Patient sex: F
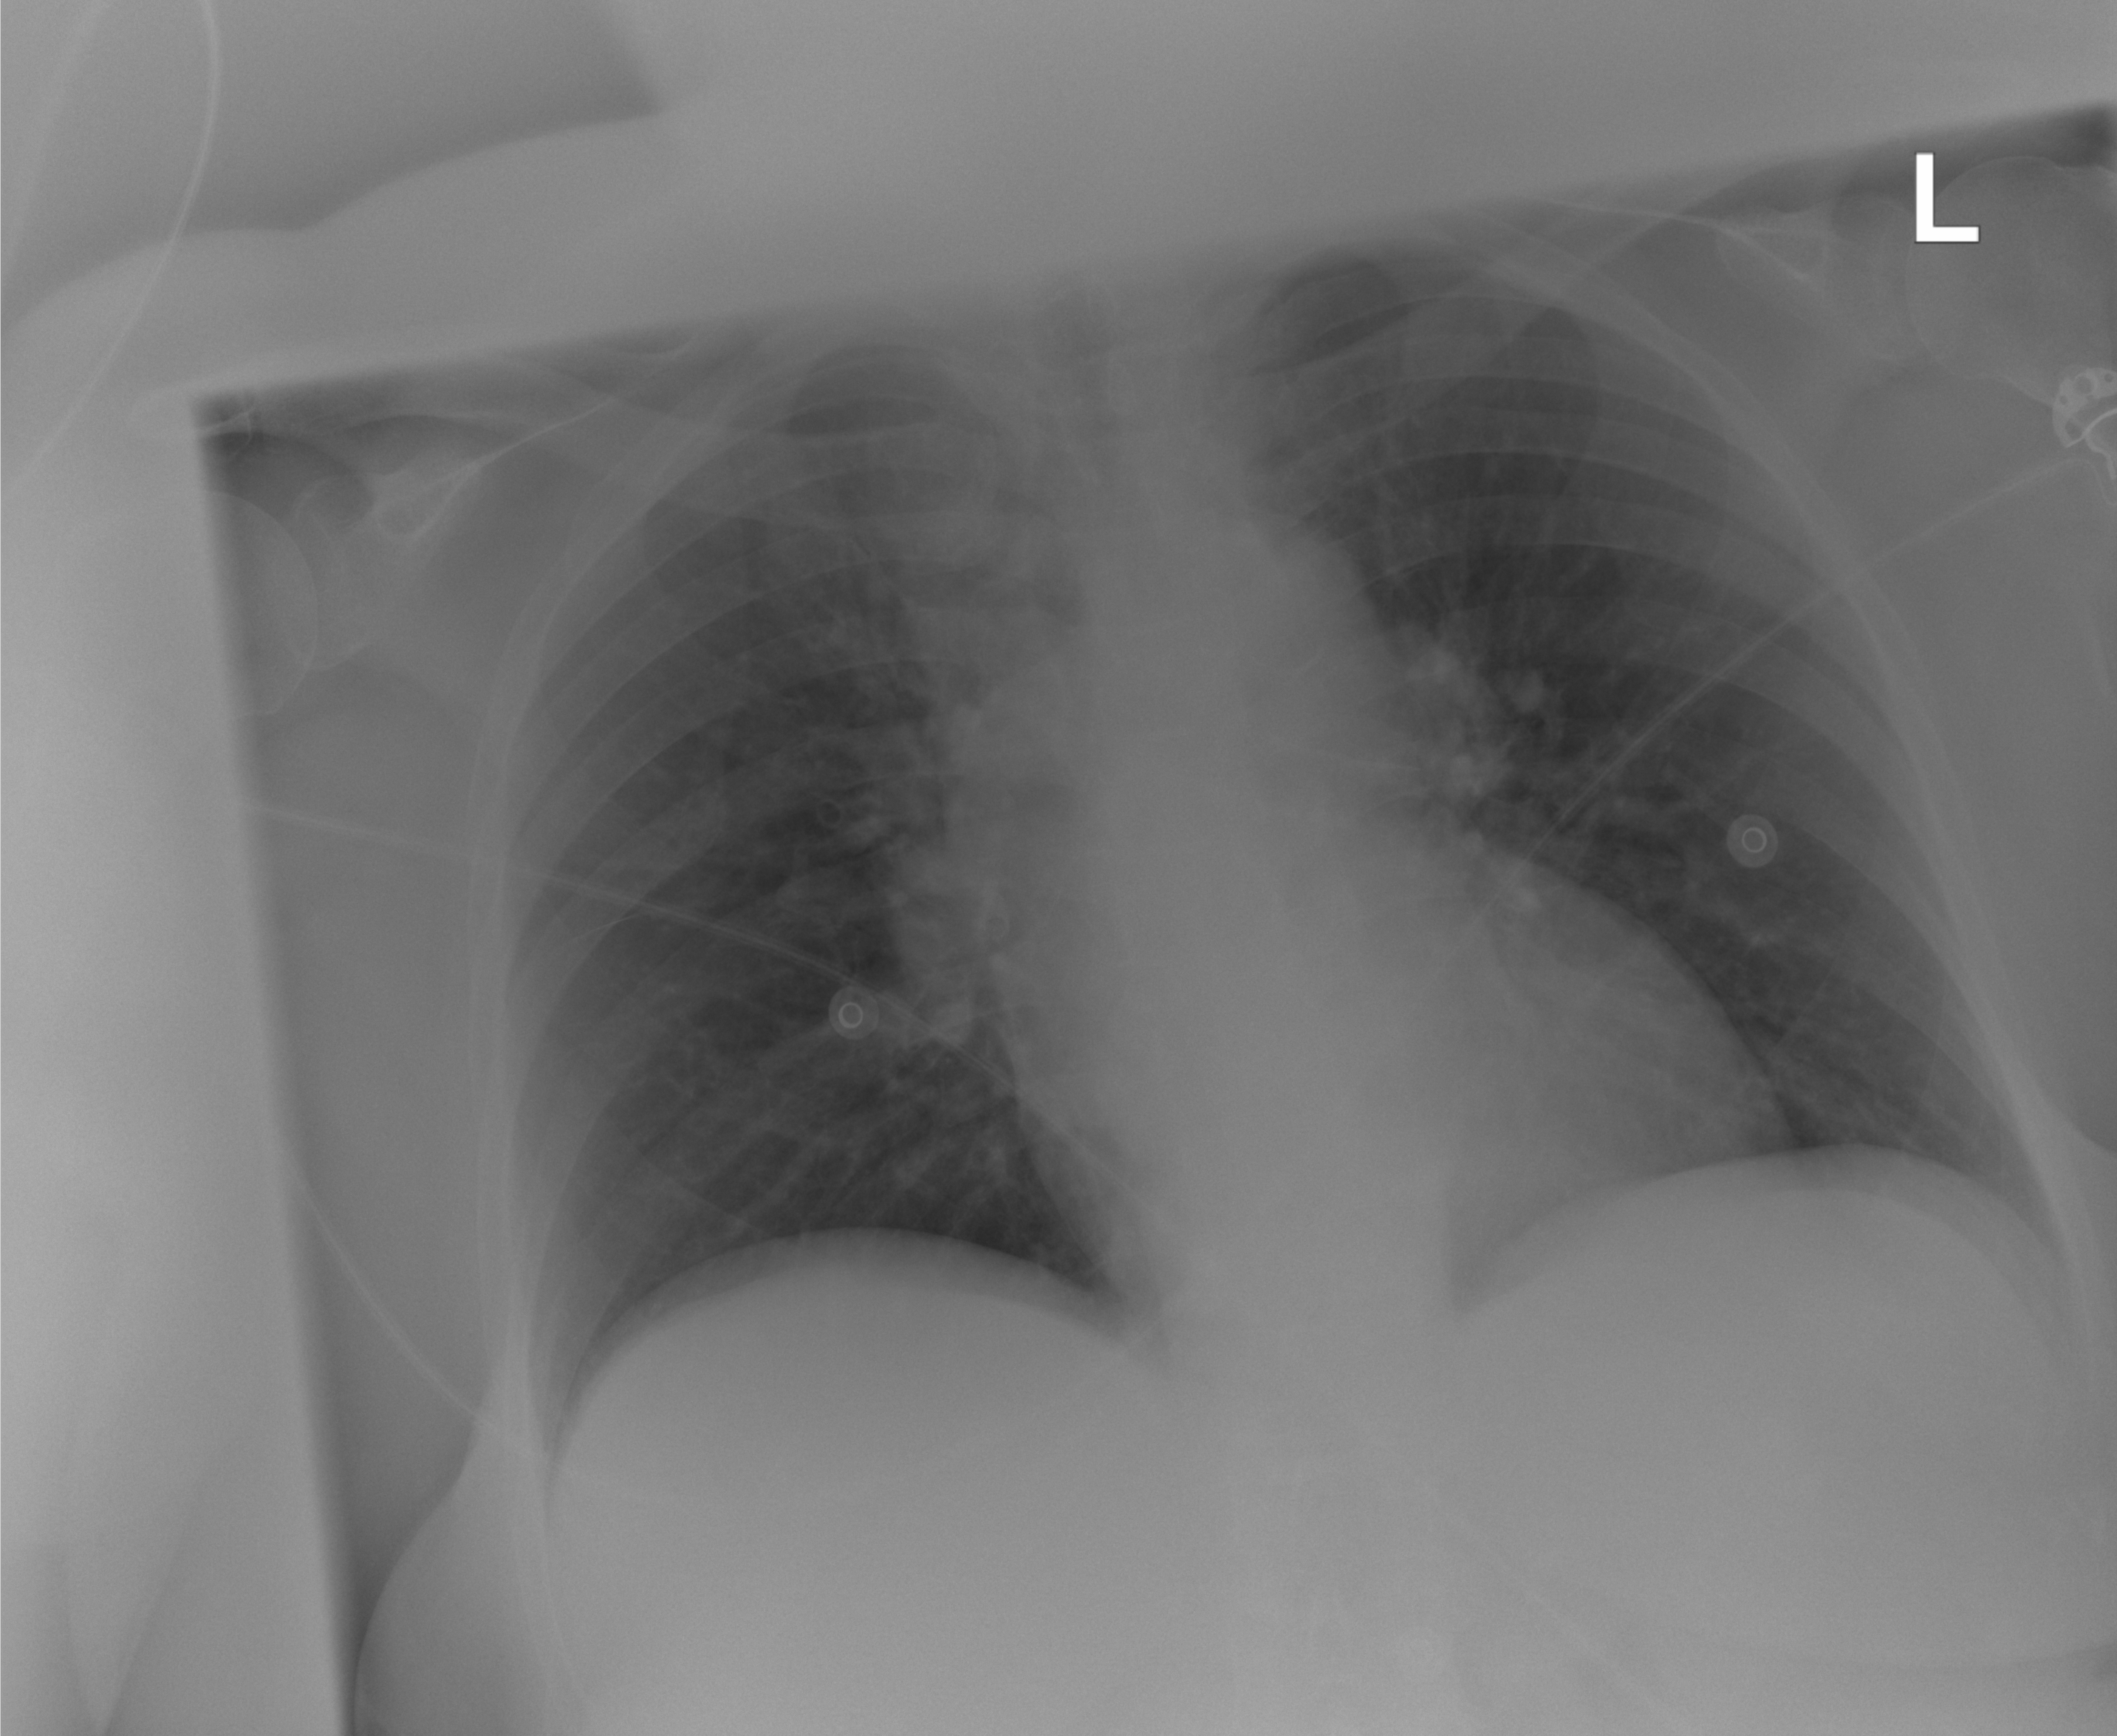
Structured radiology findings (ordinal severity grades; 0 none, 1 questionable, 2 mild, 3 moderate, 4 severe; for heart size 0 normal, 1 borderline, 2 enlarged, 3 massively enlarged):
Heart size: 1
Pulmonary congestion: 1
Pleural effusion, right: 0
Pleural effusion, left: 0
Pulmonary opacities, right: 0
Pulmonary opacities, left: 0
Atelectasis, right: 0
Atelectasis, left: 0